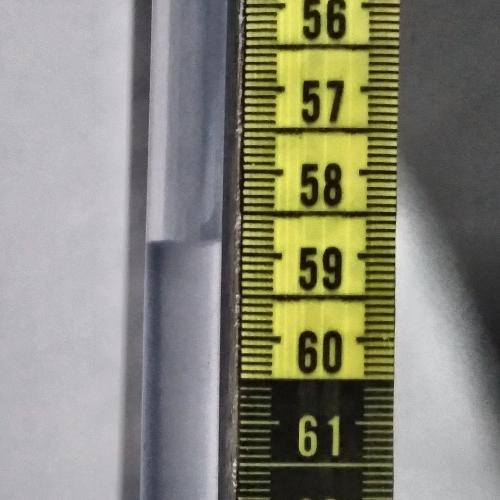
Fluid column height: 58.9 cm